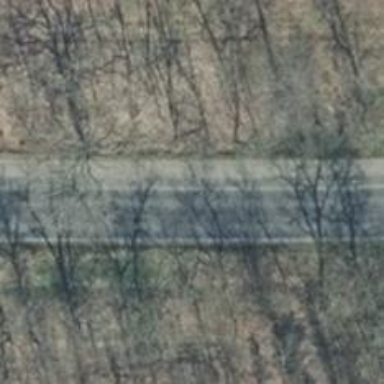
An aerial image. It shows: Secondary road with asphalt surface.